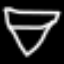
Label: diamond